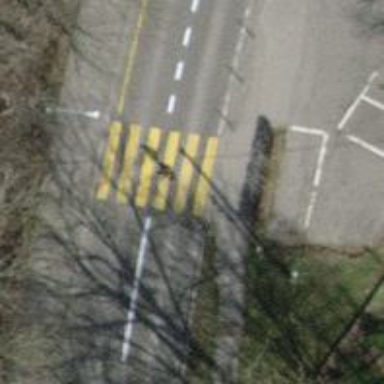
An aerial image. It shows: Uncontrolled road crossing with markings.